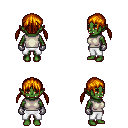
a pixel art fantasy rpg character, female body template, orc, green skin, white sleeveless shirt, white pants, dark blonde twin-tailed hairstyle, metal gloves, four views (front, back, left, right), 2x2 character sprite sheet, small pixel art, hard edges, no anti-aliasing